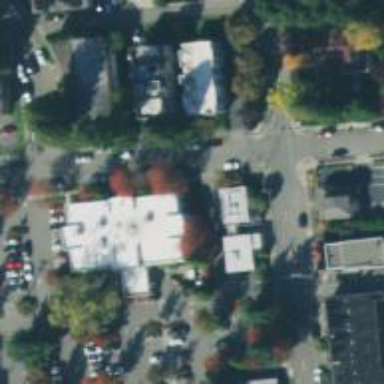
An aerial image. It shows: Healthcare clinic is depicted in the image.